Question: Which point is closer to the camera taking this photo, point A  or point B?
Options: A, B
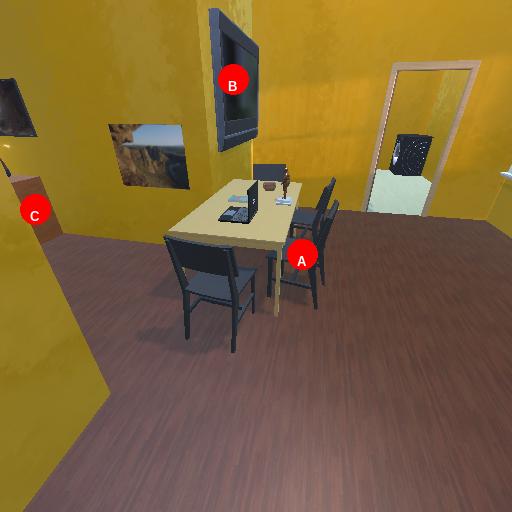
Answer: A